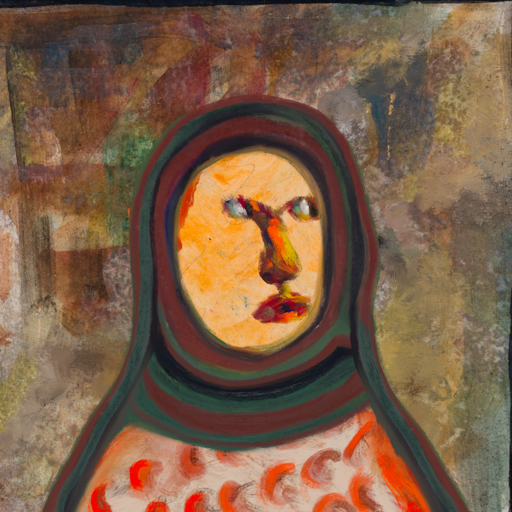
Background: Mosgoul, Head And Neck Side: Experience, Face Side: An_Impression, Bust: Rupkatha, Hair Side: Blank, Head Accessory: After_Raid_Scarf, Second Necklace: Blank, Necklace: Blank, Baby: Blank